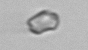
Label: detritus_transparent